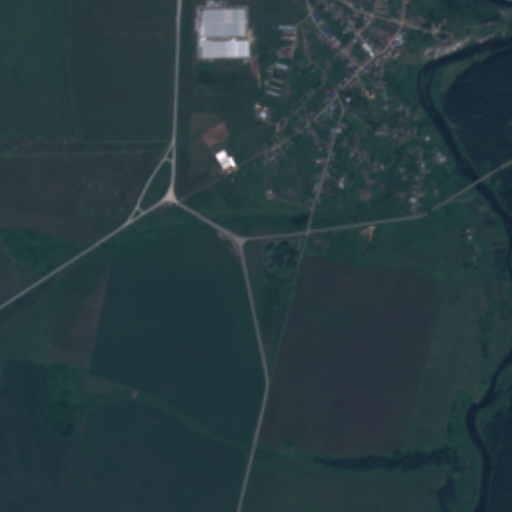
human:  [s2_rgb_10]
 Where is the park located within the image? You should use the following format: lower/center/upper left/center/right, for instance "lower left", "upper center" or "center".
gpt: The park is located in the center of the image.
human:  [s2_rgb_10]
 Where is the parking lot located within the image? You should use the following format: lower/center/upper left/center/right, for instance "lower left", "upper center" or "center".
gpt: The parking lot is located in the upper right of the image.
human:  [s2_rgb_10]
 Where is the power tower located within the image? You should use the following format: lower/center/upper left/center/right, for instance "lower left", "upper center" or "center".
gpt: The power tower is located in the center right of the image.
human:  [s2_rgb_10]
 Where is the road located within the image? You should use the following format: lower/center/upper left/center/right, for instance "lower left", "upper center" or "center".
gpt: There is no road in the image.